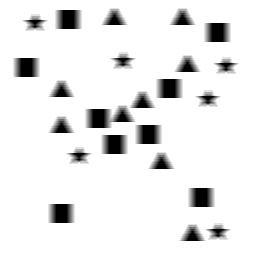
Squares: 9
Triangles: 9
Stars: 6
Total shapes: 24